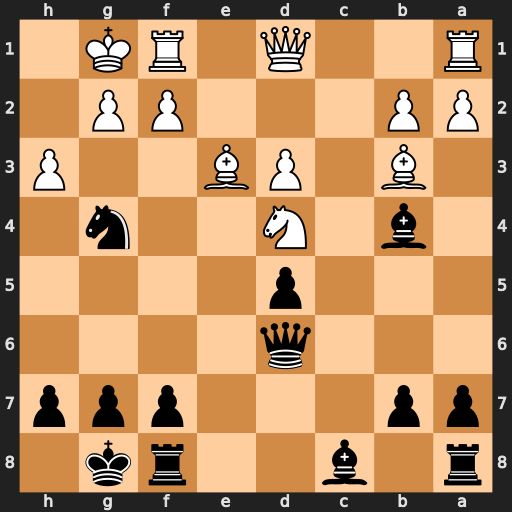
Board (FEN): r1b2rk1/pp3ppp/3q4/3p4/1b1N2n1/1B1PB2P/PP3PP1/R2Q1RK1
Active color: b
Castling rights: -
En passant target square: -
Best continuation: Qh2#